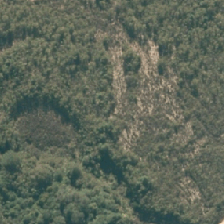
Land cover: manuka_kanuka